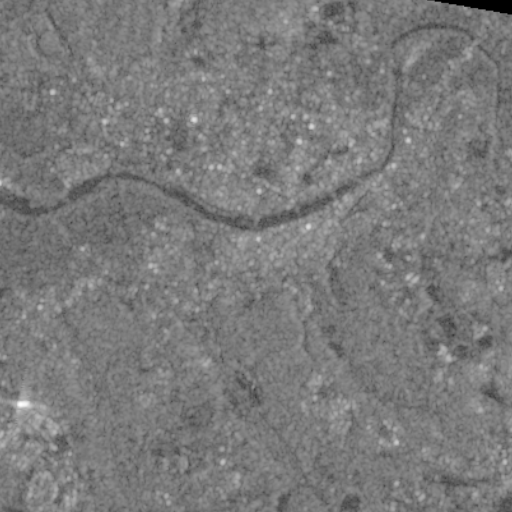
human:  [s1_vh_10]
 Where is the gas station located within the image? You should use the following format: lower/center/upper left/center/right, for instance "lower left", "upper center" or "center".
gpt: The gas station is located in the center of the image.
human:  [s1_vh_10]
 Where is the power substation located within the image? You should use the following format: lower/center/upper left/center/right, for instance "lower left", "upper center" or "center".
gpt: The power substation is located in the lower left of the image.
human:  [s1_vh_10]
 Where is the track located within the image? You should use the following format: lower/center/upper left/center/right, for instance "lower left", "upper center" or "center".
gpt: The track is located in the center right of the image.
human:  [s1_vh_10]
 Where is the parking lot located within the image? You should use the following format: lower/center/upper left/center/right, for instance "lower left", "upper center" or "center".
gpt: There is no parking lot in the image.

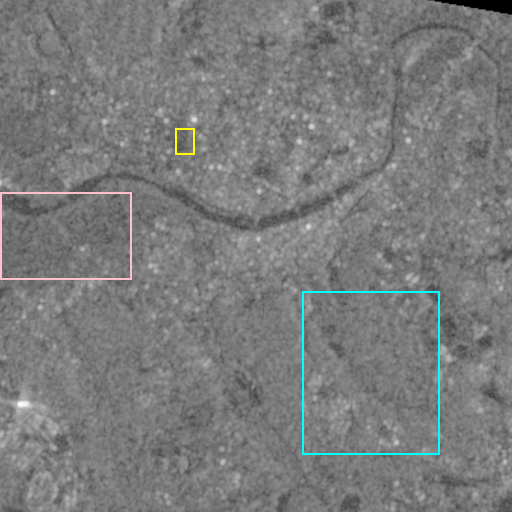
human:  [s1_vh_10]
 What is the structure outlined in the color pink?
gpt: The structure outlined in pink is a crop field.
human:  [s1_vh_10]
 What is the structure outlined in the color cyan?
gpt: The structure outlined in cyan is a park.
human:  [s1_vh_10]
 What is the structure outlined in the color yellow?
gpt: The structure outlined in yellow is a parking lot.
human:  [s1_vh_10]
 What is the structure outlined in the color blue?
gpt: There is no blue outline.